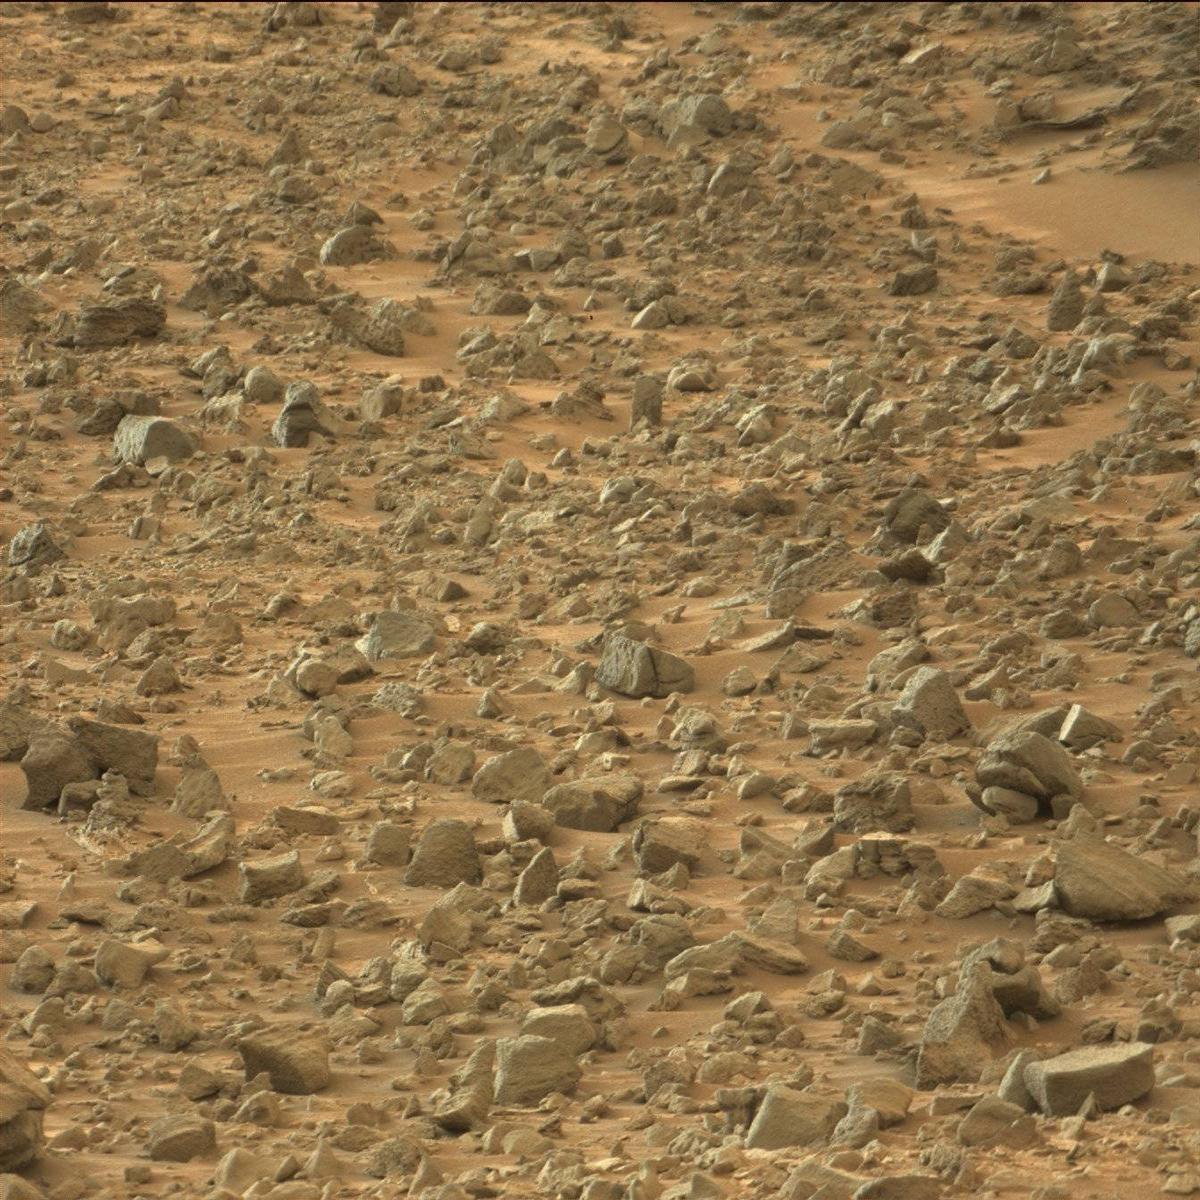
Terrain classes present: Bedrock, Sand / Soil